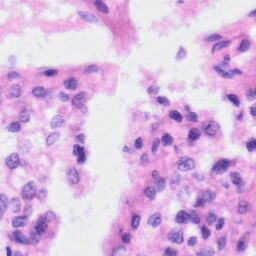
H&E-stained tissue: Liver